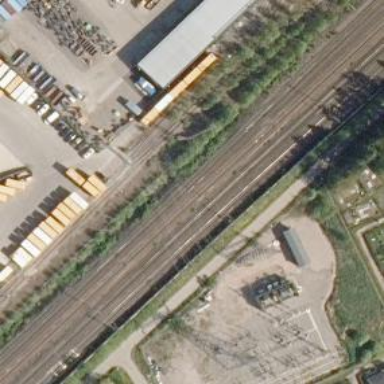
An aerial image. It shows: Neutral section for electricity along the railway.